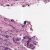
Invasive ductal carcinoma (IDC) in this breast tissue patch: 1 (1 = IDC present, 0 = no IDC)